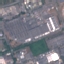
Land use / land cover class: Industrial